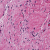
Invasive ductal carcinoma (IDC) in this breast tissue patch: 0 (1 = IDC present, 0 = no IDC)